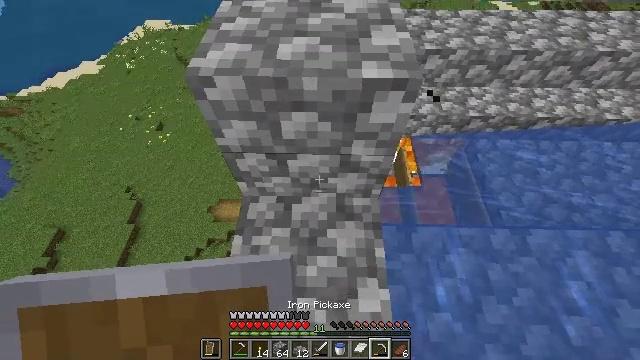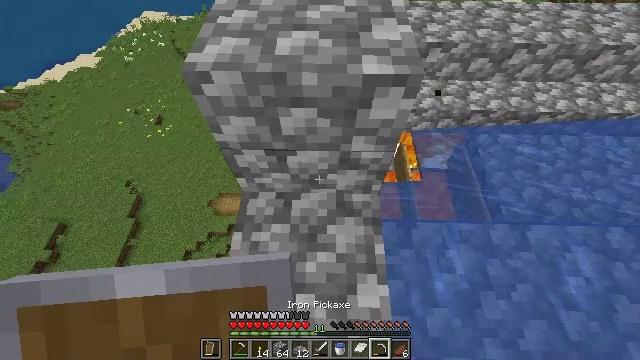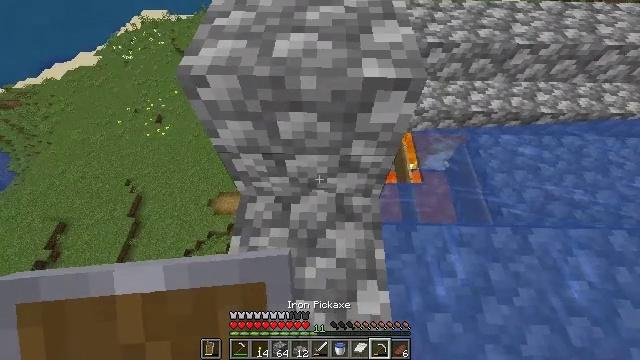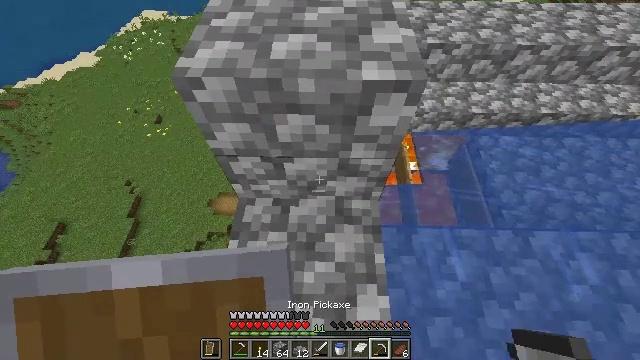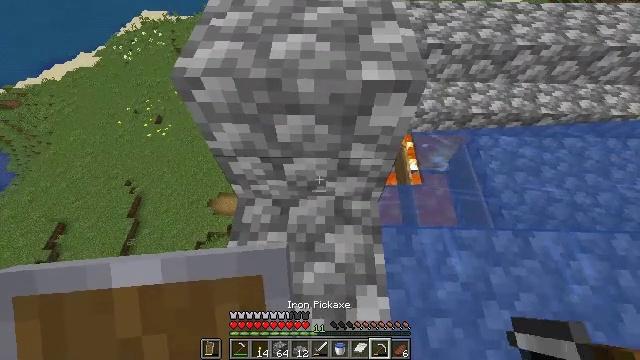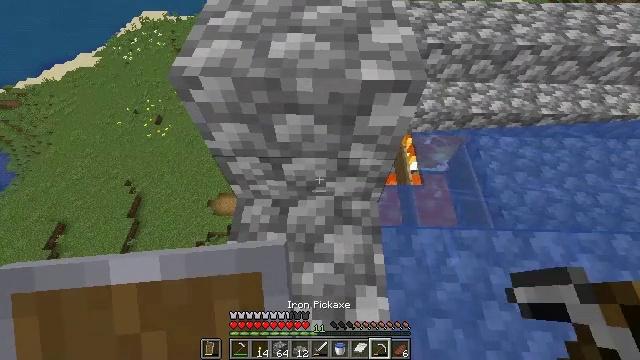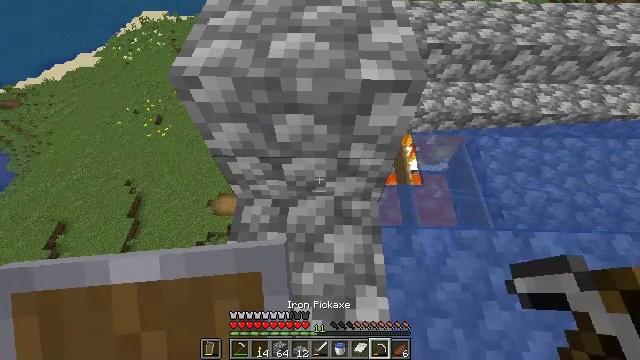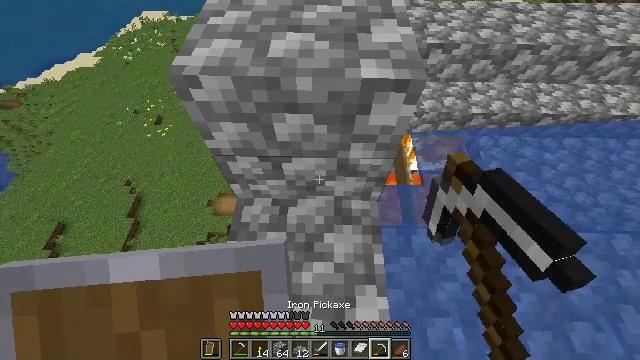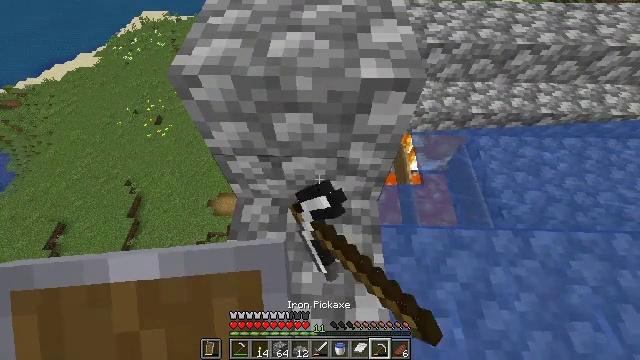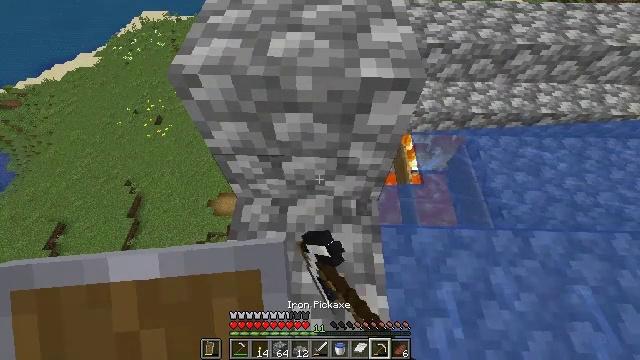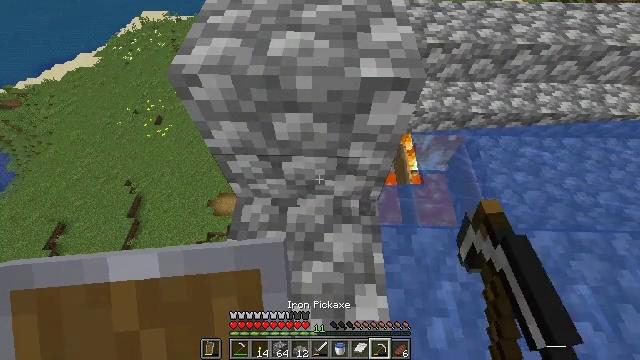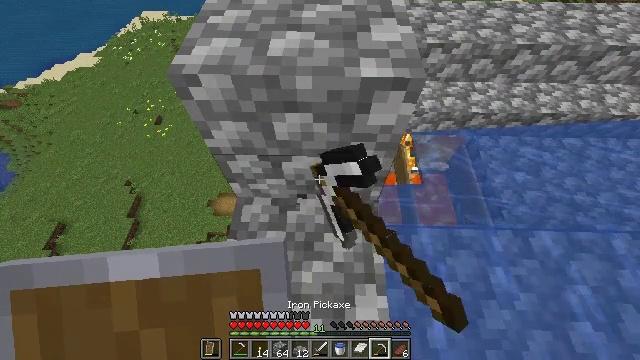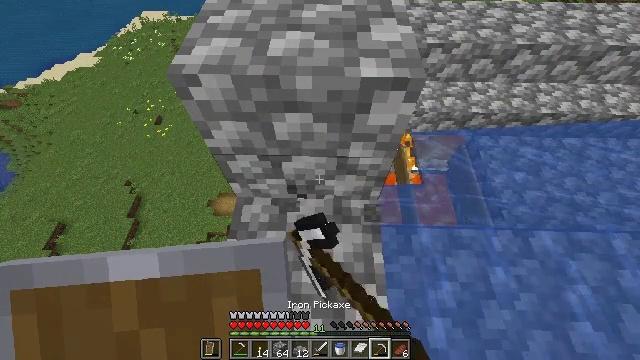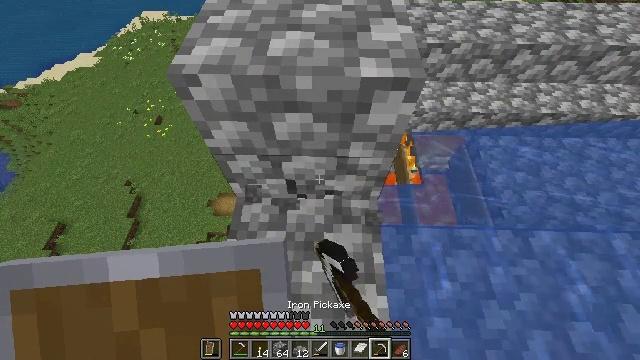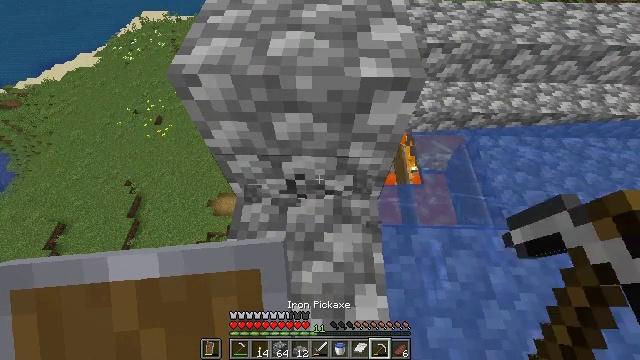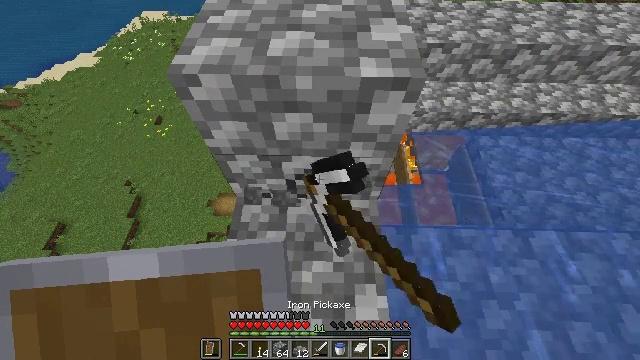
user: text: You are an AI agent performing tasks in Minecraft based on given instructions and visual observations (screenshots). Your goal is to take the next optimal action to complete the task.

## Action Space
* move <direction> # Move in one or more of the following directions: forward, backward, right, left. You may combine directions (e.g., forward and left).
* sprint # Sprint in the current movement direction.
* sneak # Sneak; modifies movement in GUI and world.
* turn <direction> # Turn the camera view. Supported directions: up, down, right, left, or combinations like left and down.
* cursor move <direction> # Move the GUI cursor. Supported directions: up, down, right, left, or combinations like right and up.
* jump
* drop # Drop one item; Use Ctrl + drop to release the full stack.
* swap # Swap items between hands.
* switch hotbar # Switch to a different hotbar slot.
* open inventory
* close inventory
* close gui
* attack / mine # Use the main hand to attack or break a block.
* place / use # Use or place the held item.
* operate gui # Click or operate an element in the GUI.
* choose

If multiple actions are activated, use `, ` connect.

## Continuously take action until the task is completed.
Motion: motion action
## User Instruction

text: Collect cobblestone slabs from your build.
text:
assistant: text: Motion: turn down
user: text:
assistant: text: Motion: no_op
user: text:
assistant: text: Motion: no_op
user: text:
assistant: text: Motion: no_op
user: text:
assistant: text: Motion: no_op
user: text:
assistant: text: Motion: attack / mine
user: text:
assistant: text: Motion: attack / mine
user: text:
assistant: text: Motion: attack / mine
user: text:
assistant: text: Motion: attack / mine
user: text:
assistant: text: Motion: attack / mine
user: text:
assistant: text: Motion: attack / mine
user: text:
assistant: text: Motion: attack / mine
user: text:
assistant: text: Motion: attack / mine
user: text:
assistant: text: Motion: attack / mine
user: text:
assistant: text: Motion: attack / mine
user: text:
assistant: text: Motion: attack / mine
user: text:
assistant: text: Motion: attack / mine
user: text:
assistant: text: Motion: attack / mine
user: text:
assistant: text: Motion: attack / mine
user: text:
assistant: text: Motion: attack / mine
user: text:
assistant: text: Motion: attack / mine
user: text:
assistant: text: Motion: attack / mine
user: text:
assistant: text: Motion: attack / mine
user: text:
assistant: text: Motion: attack / mine
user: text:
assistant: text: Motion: attack / mine
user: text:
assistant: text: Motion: no_op
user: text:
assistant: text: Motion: no_op
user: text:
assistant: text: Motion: no_op
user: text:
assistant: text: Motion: no_op
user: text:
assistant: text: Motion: no_op